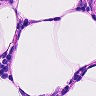
Metastatic tissue present: no